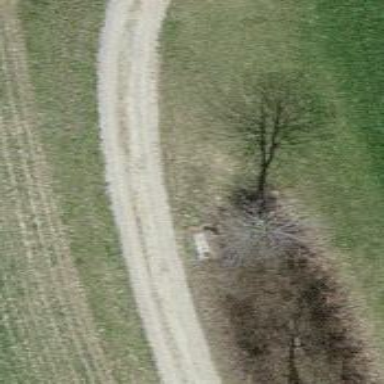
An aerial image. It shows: Bench.